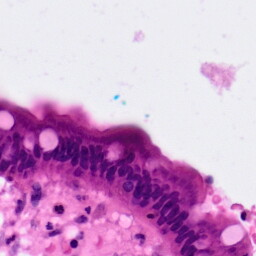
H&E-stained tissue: Pancreatic